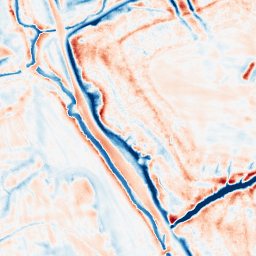
Category: edge_preserving
Decomposition family: bilateral
Decomposition parameters: d: 21
sigma_color: 150
sigma_space: 150
Upsampling method: sinc_blackman
Upsampling parameters: scale: 2
kernel_size: 8
Upsampling scale: 2